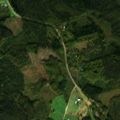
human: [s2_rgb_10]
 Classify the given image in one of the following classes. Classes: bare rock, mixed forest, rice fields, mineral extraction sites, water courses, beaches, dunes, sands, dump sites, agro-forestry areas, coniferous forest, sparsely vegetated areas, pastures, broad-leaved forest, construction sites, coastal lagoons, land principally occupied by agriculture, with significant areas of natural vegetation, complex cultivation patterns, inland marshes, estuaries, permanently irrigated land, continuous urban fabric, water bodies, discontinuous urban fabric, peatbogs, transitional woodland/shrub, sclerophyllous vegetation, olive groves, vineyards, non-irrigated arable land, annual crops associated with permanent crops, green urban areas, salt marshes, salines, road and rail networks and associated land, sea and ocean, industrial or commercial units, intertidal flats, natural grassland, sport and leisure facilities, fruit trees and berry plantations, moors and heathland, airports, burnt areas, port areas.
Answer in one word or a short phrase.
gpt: coniferous forest, mixed forest, transitional woodland/shrub